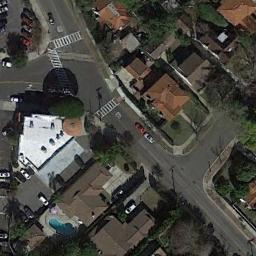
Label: intersection